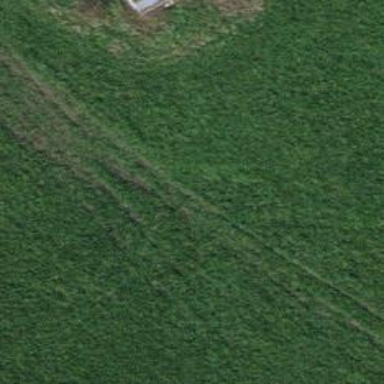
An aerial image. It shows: Grass path.